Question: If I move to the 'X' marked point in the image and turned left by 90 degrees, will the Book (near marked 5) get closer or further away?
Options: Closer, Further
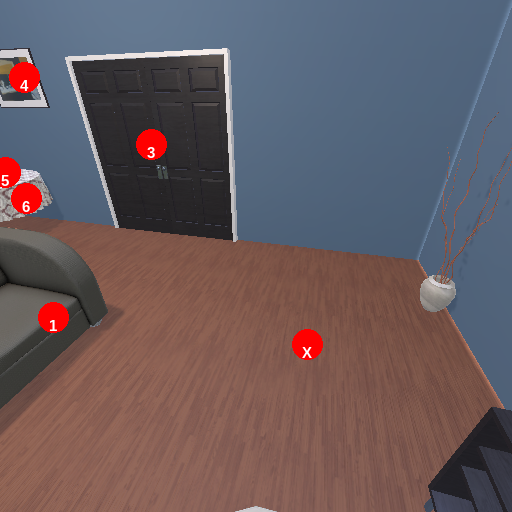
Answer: Closer